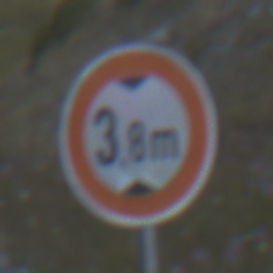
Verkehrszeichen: TatsaechlicheHoehe
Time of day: SunriseSunset
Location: Outdoor (RoadRail)
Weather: Clear
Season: NotSpecified
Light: Natural